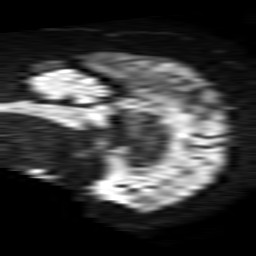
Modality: TRACE
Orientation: sagittal
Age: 72
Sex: male
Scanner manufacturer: philips
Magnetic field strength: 1.5 T
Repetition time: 3.987 s
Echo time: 0.1103 s